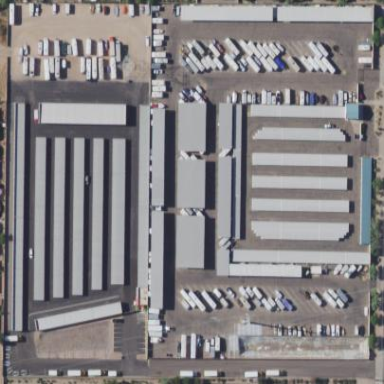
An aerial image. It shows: Storage rental shop.